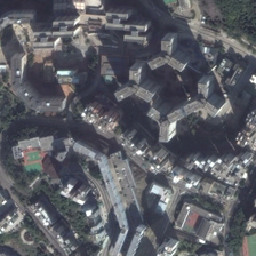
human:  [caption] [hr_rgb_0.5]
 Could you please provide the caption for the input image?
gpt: The dark blue advertisement is separated by a row of apartments.

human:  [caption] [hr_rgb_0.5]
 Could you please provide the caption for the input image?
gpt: A dark blue advertisement separated by rows of apartments.

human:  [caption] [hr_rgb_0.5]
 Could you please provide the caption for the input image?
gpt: a winding road crosses between some high rise buildings  schools and woods .

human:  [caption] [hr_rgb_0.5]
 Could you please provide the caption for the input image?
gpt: The dark blue advertisement was separated by a row of apartments.

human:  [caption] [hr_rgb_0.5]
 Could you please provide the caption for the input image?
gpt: The dark blue advertisement is separated by a series of apartments.